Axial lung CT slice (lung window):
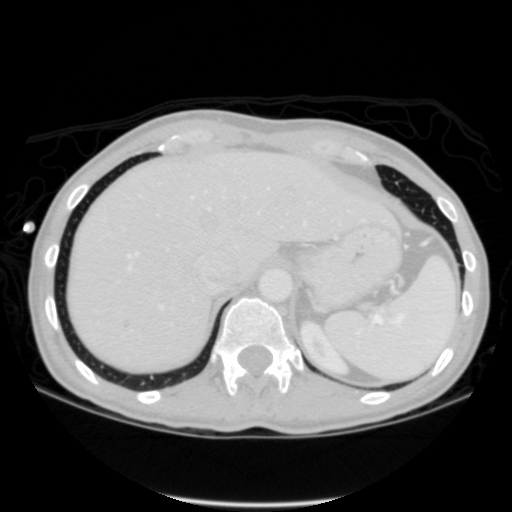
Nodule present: no